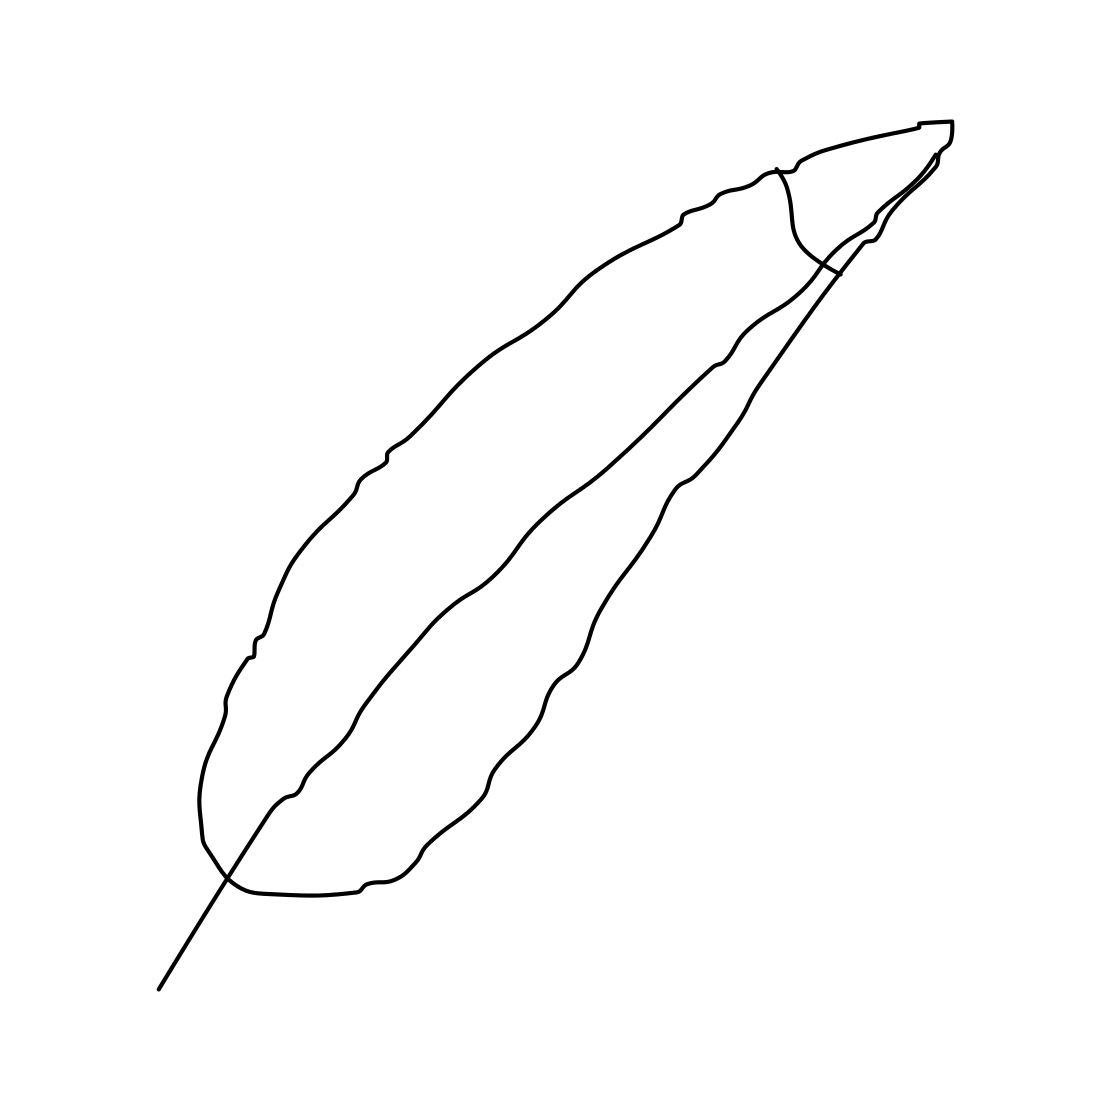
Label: feather